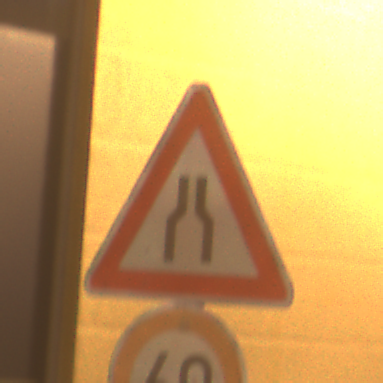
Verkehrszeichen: VerengteFahrbahn
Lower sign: Geschwindigkeit60
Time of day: Night
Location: Outdoor (Urban)
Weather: Clear
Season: NotSpecified
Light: Artificial